Interaction volume radius: 10 \u00c5
Interaction volume height: 10 \u00c5
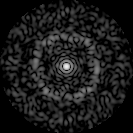
Disorder parameter: 0.807